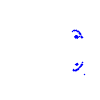
Particle: kaon